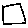
Label: square